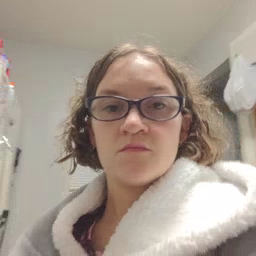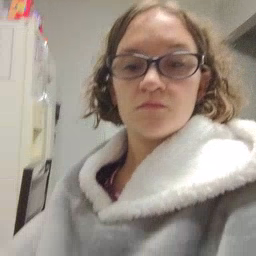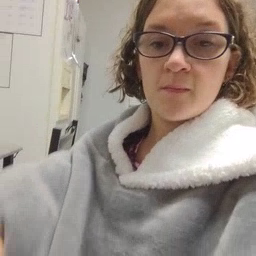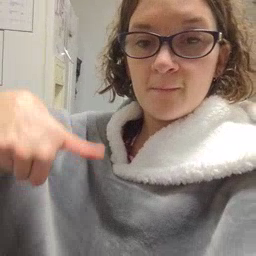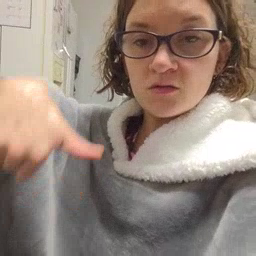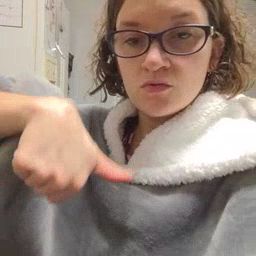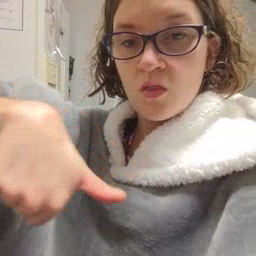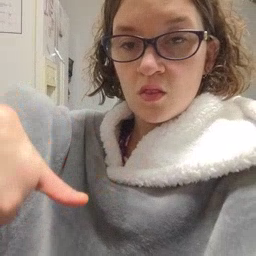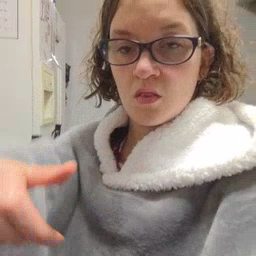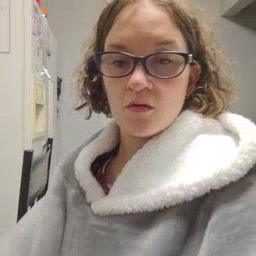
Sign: puzzle